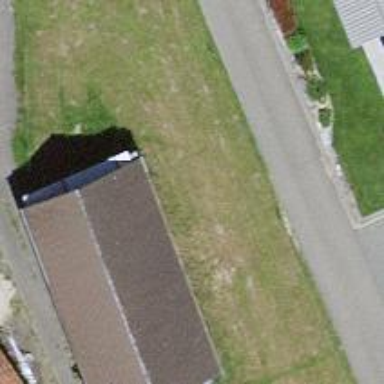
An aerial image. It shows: Rural barn.